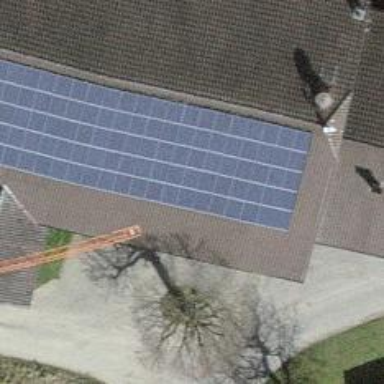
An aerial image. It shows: Solar power generator.